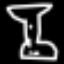
Label: hourglass